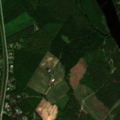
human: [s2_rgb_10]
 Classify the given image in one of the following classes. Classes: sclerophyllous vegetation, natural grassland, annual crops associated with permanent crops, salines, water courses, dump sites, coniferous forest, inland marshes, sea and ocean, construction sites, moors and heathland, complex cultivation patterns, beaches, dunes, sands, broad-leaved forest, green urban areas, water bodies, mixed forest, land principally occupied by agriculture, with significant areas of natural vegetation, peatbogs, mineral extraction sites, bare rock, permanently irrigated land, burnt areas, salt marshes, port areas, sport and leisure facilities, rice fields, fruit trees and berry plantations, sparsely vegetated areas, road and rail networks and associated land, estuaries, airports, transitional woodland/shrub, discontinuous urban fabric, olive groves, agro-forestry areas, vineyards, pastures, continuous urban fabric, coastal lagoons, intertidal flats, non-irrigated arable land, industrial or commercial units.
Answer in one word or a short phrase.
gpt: discontinuous urban fabric, green urban areas, coniferous forest, mixed forest, water courses